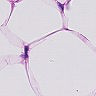
Metastatic tissue present: no